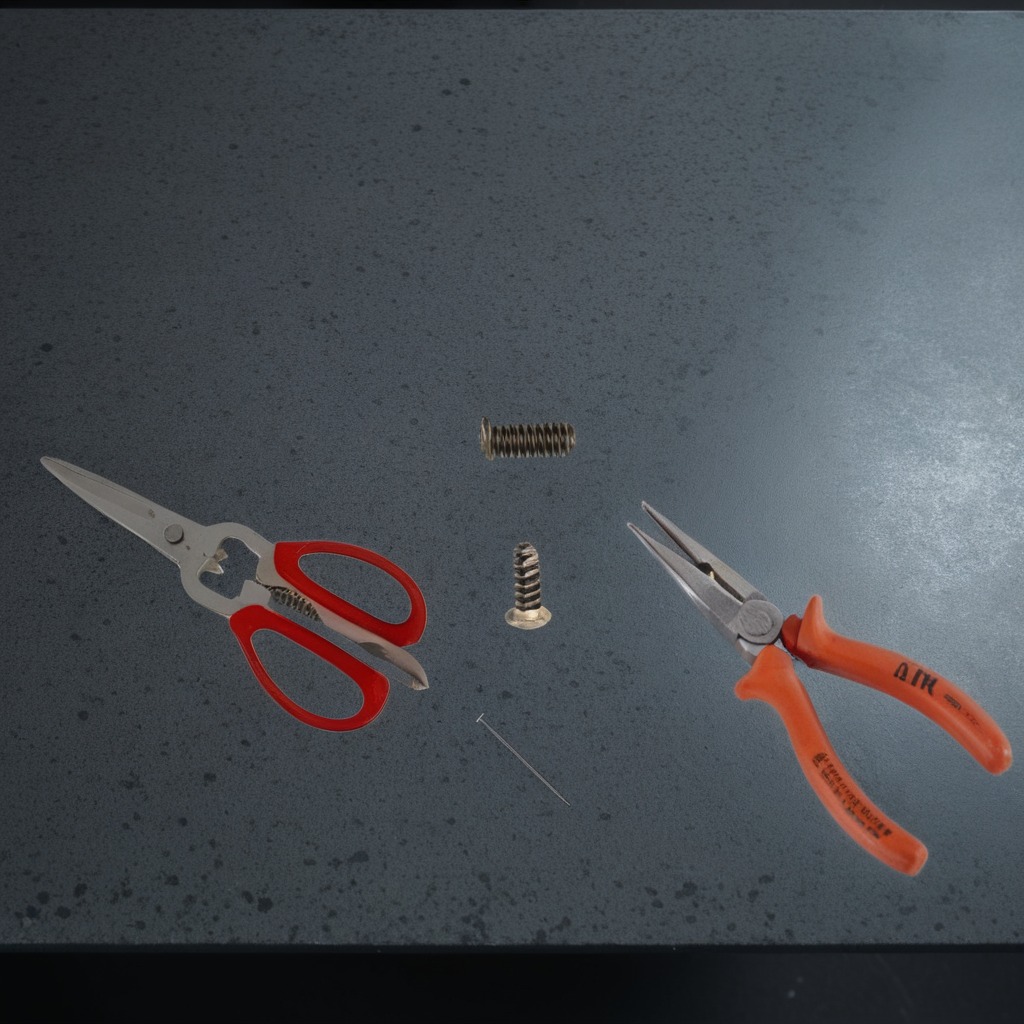
A metal machine screw, an iron nail, a pair of pliers, a coiled metal spring, and a pair of scissors are lying on a clean granite table inside a workshop at night.